Question: I just purchased some image collections for use with the WPF Ribbon control. The images are immaculate; however, they do not render correctly in the control.

Neither the small or large images are not rendered correctly. I've tried different image sizes but it doesn't seem to make any difference.
I have an array of different image sizes available. Here's a snippet of my XAML.
'''
<RibbonTab Header="Edit">
<RibbonGroup Header="Clipboard">
<RibbonButton Label="Paste" LargeImageSource="Images\paste.png" ToolTipFooterTitle="" ToolTipImageSource="Images/paste_sm.png" ToolTipTitle="Paste" ToolTipDescription="Insert text from the clipboard at the current location"></RibbonButton>
<RibbonButton Label="Cut" SmallImageSource="Images\cut_sm.png" ToolTipDescription="Cut the selected text" ToolTipTitle="Cut" ToolTipImageSource="Images/cut.png"></RibbonButton>
<RibbonButton Label="Copy" SmallImageSource="Images\copy_sm.png" ToolTipDescription="Copy the selected text" ToolTipTitle="Copy" ToolTipImageSource="Images/copy.png"></RibbonButton>
<RibbonButton Label="Select All" ToolTipDescription="Select all text in document" ToolTipTitle="Select All"></RibbonButton>
</RibbonGroup>
</RibbonTab>
'''
I'm new to WPF and am amazed that I have to struggle with issues like this.
Does anyone know how to make my images render correctly?
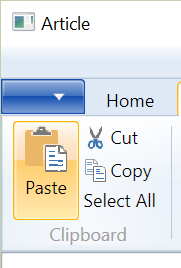
Answer: Try a few different options for <URL> on the RibbonButtons. I've found that sometimes 'NearestNeighbor' works better. 'UseLayoutRounding="True"' may help as well.